Interaction volume radius: 10 \u00c5
Interaction volume height: 10 \u00c5
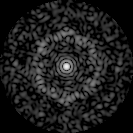
Disorder parameter: 0.7799